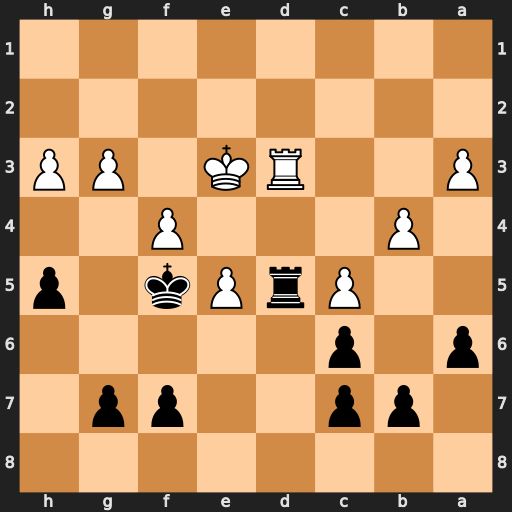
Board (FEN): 8/1pp2pp1/p1p5/2PrPk1p/1P3P2/P2RK1PP/8/8
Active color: b
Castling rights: -
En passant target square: -
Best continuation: Rxd3+ Kxd3 h4 gxh4 Kxf4